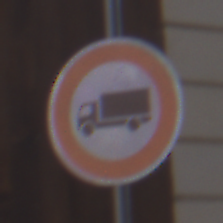
Verkehrszeichen: VerbotFuerKraftfahrzeugeUeberDreiKommaFuenfTonnen
Umgebung: Outdoor, Urban
Tageszeit: MorningAfternoon
Wetter: PartlyCloudy
Licht: Natural
Jahreszeit: NotSpecified
Kontrast: MediumContrast